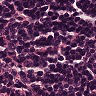
Metastatic tissue present: no